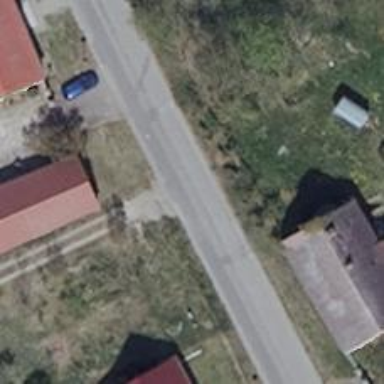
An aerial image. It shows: Paved residential road.